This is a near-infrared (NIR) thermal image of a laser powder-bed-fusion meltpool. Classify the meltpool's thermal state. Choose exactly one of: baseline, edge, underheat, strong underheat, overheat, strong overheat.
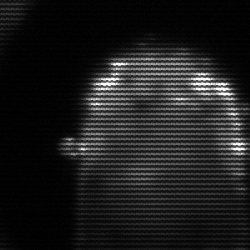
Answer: baseline